Brain MRI, t2w sequence, axial 2D slice.
Patient: age 23, sex M, weight 78 kg, height 1.78 m
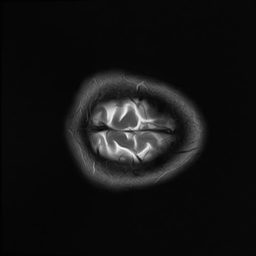